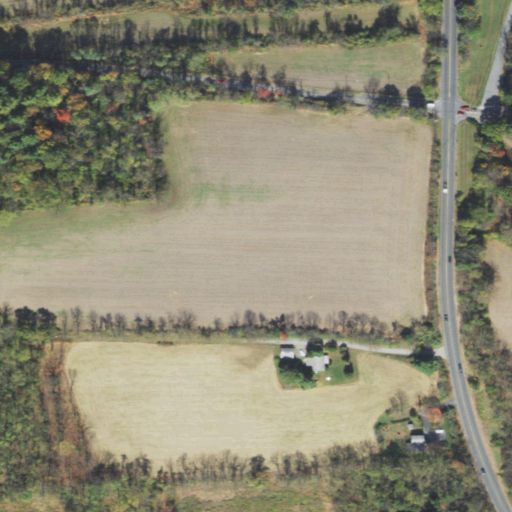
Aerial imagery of ridge(s) in Pennsylvania named Huckleberry Ridge containing cultivated crops, pasture, deciduous forest, open development, low intensity development, mixed forest, and medium intensity development